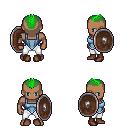
a pixel art fantasy rpg character, male body template, human, dark skin, blue vest, white pants, green short mohawk hairstyle, brown shoes, shield, four views (front, back, left, right), 2x2 character sprite sheet, small pixel art, hard edges, no anti-aliasing